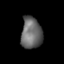
Tissue: lung
Cell type: B cells
Senescence score: 0.6381
Nuclear area (px): 647
Mean DAPI intensity: 104.02